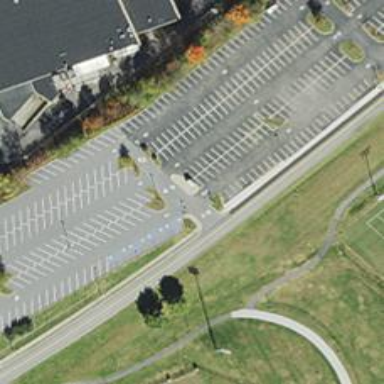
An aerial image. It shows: Parking space.